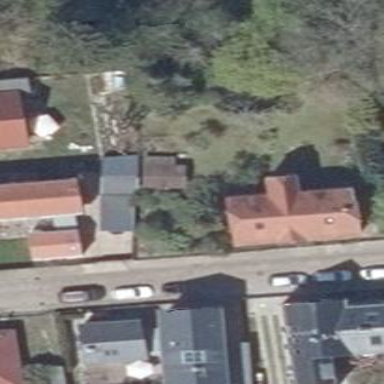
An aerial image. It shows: Residential garden.